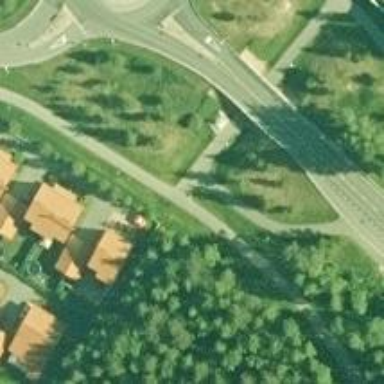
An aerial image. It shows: Cycleway.